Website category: phone
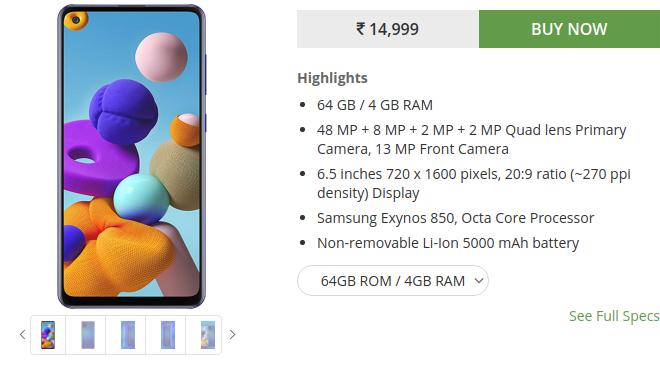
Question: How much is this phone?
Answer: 14,999

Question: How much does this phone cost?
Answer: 14,999

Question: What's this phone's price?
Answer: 14,999

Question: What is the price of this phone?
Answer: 14,999

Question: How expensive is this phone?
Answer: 14,999

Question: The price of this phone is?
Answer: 14,999

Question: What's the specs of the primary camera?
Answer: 48 MP + 8 MP + 2 MP + 2 MP Quad lens Primary Camera

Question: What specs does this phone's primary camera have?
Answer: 48 MP + 8 MP + 2 MP + 2 MP Quad lens Primary Camera

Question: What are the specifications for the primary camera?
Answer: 48 MP + 8 MP + 2 MP + 2 MP Quad lens Primary Camera

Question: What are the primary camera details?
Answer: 48 MP + 8 MP + 2 MP + 2 MP Quad lens Primary Camera

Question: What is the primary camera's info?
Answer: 48 MP + 8 MP + 2 MP + 2 MP Quad lens Primary Camera

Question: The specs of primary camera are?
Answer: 48 MP + 8 MP + 2 MP + 2 MP Quad lens Primary Camera

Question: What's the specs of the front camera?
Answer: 13 MP Front Camera

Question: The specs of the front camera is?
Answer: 13 MP Front Camera

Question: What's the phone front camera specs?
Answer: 13 MP Front Camera

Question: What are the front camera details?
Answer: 13 MP Front Camera

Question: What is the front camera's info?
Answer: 13 MP Front Camera

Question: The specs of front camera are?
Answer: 13 MP Front Camera

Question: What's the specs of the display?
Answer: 6.5 inches 720 x 1600 pixels, 20:9 ratio (~270 ppi density) Display

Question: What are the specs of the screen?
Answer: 6.5 inches 720 x 1600 pixels, 20:9 ratio (~270 ppi density) Display

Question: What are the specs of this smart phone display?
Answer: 6.5 inches 720 x 1600 pixels, 20:9 ratio (~270 ppi density) Display

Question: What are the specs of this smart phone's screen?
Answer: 6.5 inches 720 x 1600 pixels, 20:9 ratio (~270 ppi density) Display

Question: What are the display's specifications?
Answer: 6.5 inches 720 x 1600 pixels, 20:9 ratio (~270 ppi density) Display

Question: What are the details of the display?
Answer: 6.5 inches 720 x 1600 pixels, 20:9 ratio (~270 ppi density) Display

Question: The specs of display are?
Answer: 6.5 inches 720 x 1600 pixels, 20:9 ratio (~270 ppi density) Display

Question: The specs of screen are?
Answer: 6.5 inches 720 x 1600 pixels, 20:9 ratio (~270 ppi density) Display

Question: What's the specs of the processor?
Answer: Samsung Exynos 850, Octa Core Processor

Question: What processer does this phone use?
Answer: Samsung Exynos 850, Octa Core Processor

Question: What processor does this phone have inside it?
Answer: Samsung Exynos 850, Octa Core Processor

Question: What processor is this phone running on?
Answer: Samsung Exynos 850, Octa Core Processor

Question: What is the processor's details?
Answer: Samsung Exynos 850, Octa Core Processor

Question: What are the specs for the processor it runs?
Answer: Samsung Exynos 850, Octa Core Processor

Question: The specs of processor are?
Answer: Samsung Exynos 850, Octa Core Processor

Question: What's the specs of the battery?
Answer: Non-removable Li-Ion 5000 mAh battery

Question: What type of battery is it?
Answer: Non-removable Li-Ion 5000 mAh battery

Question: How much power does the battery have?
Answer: Non-removable Li-Ion 5000 mAh battery

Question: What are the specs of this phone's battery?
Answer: Non-removable Li-Ion 5000 mAh battery

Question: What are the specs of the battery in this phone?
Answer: Non-removable Li-Ion 5000 mAh battery

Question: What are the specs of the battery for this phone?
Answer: Non-removable Li-Ion 5000 mAh battery

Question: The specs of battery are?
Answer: Non-removable Li-Ion 5000 mAh battery